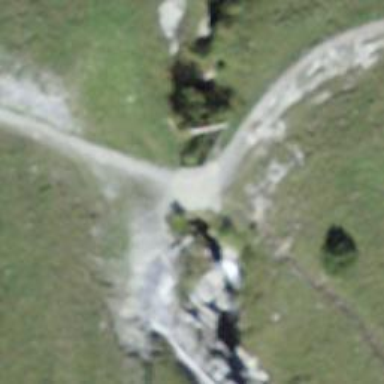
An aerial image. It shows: Path on bridge with excellent trail visibility.